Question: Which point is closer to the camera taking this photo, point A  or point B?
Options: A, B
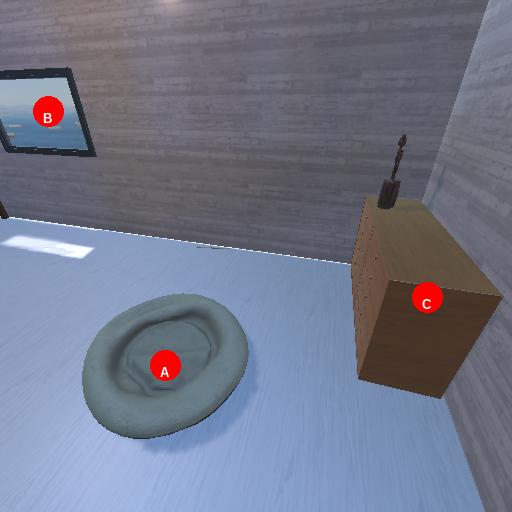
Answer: A